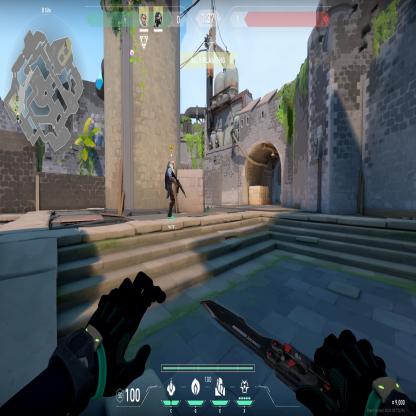
Label: teammate